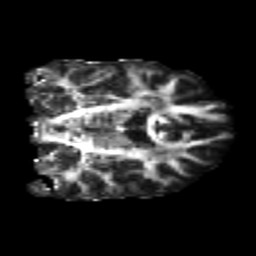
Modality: FA
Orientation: coronal
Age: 24
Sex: male
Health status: healthy
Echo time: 0.074 s